Field crop: tomato
Growth stage: 1
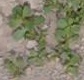
Species: portulaca